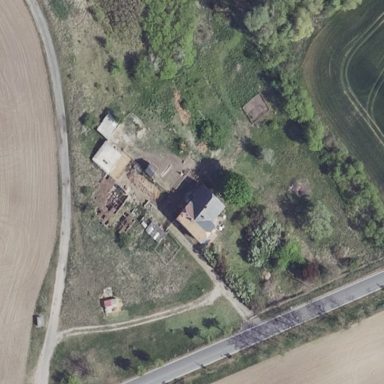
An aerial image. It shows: Farmyard area.